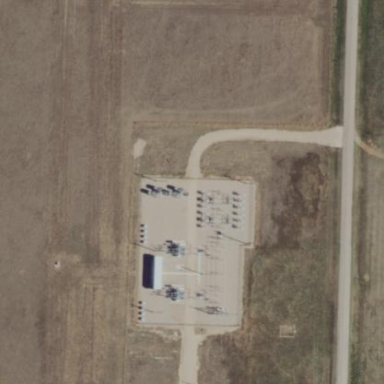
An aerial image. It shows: Power substation specializing in generation.